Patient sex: M
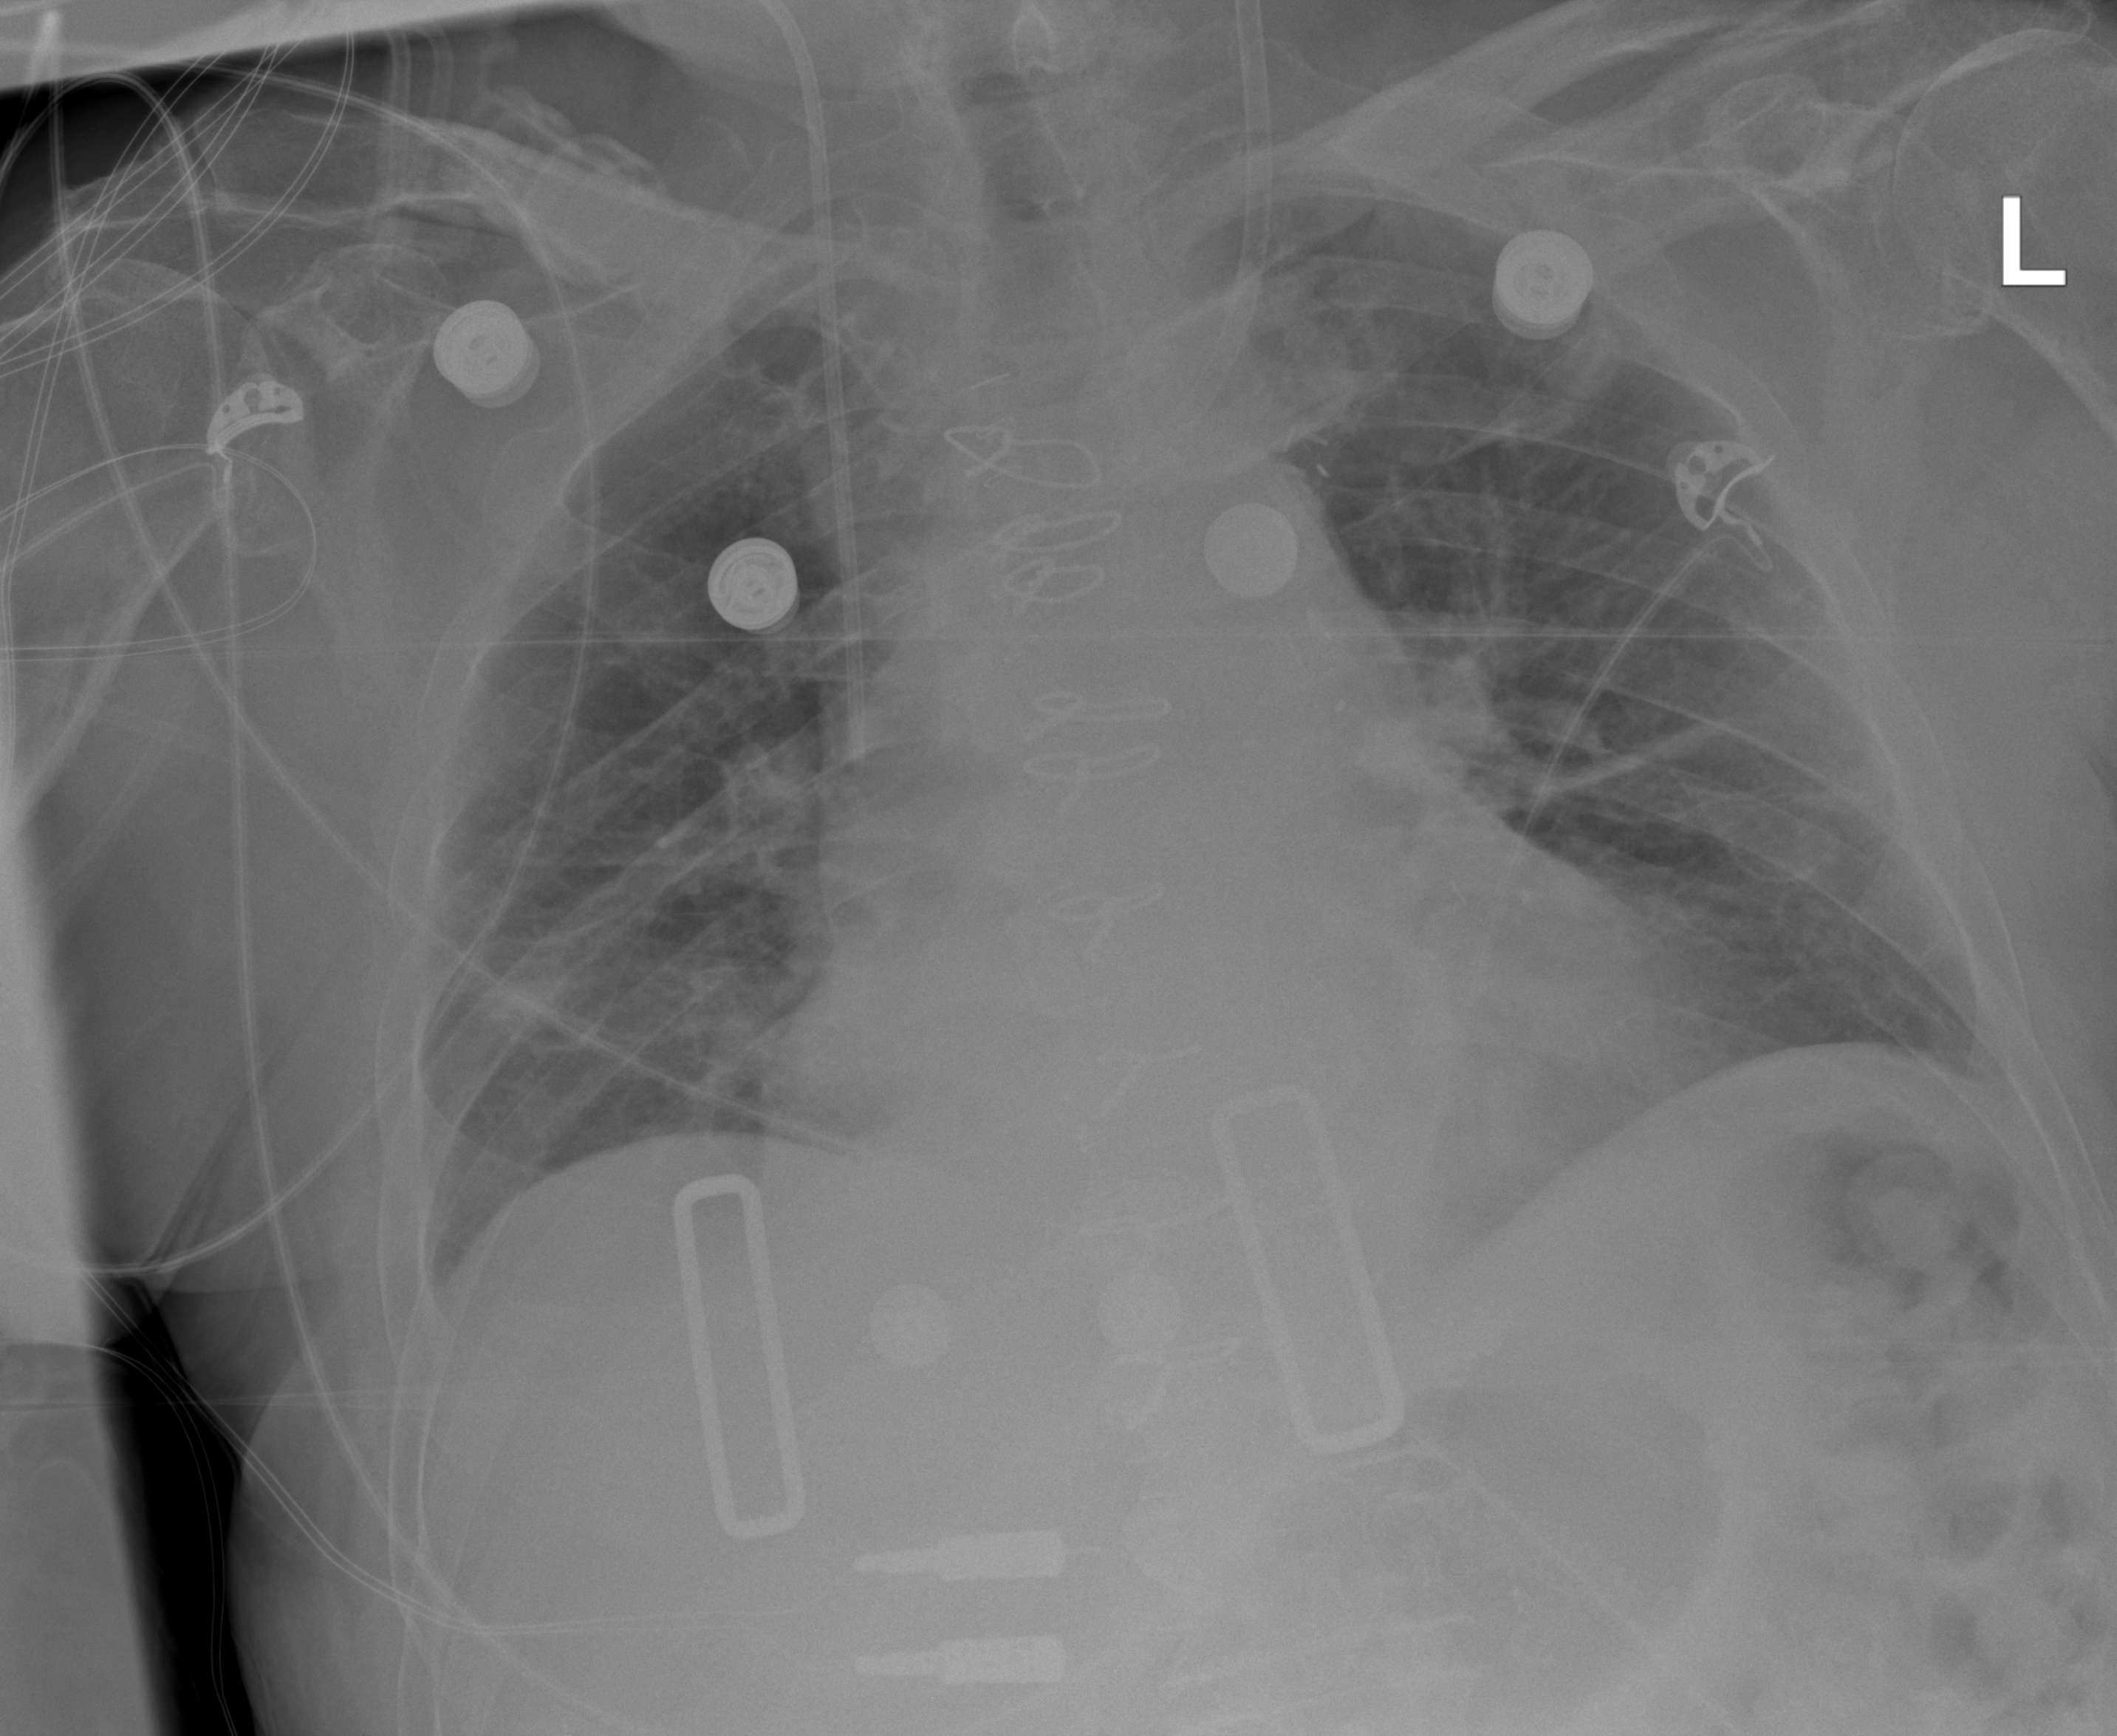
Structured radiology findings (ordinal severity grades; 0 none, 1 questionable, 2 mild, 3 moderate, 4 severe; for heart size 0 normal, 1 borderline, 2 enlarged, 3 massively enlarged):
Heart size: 1
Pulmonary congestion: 2
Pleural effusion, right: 1
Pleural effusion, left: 2
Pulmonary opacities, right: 0
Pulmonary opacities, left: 0
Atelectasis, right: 2
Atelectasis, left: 2